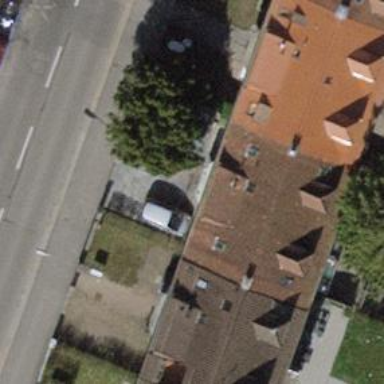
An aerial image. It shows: Hipped roof apartment building.